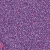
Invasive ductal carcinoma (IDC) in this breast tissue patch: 1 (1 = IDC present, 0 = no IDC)